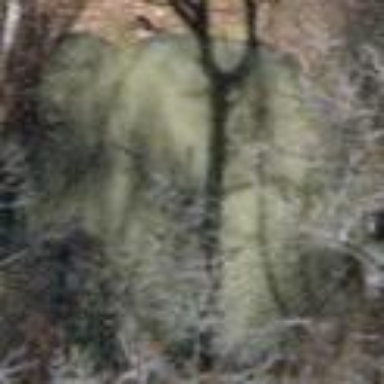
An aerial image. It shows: Pond surrounded by natural water.